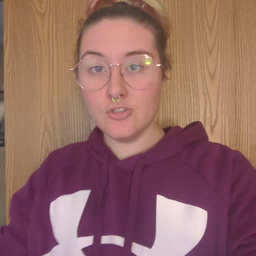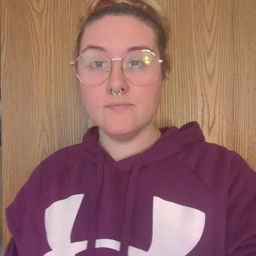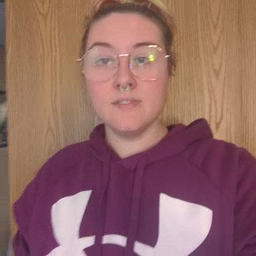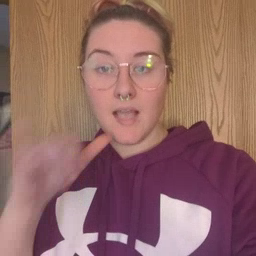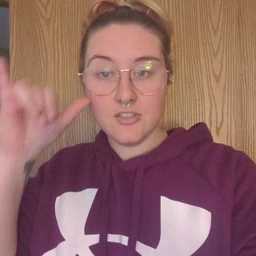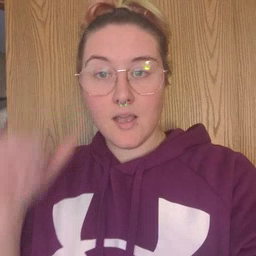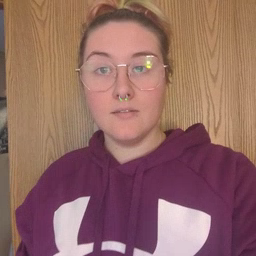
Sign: yesterday